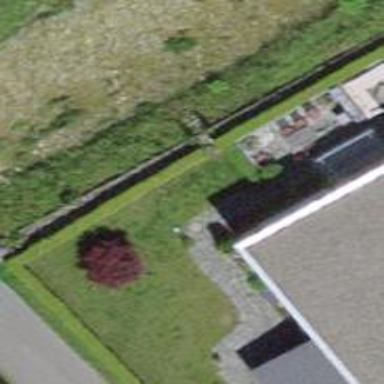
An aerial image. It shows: Hedge acting as barrier.